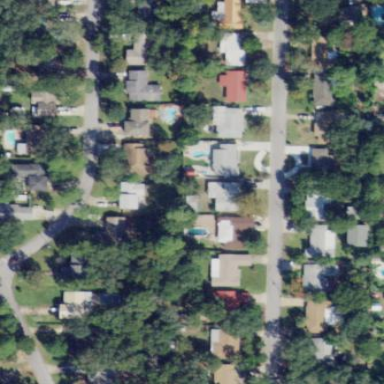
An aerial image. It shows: This residential area consists of single-family homes.